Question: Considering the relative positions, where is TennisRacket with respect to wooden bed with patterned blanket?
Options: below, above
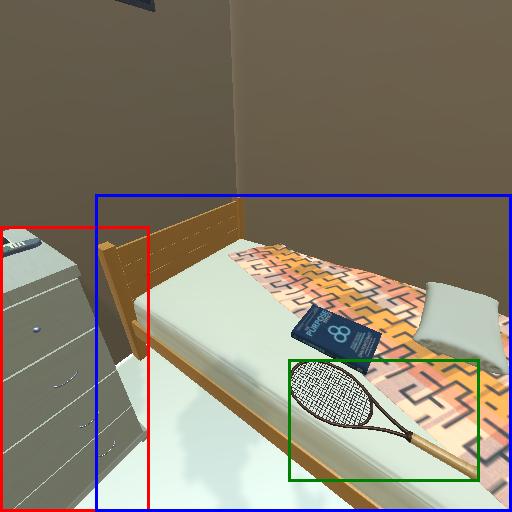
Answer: below